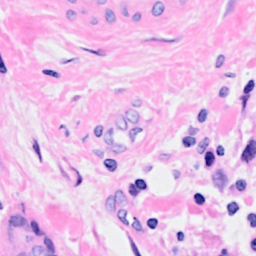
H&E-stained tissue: Breast